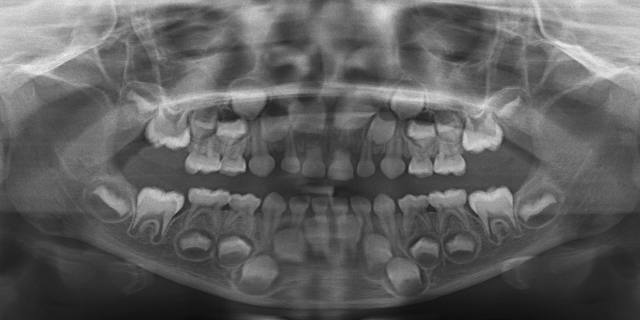
child